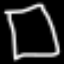
Label: square